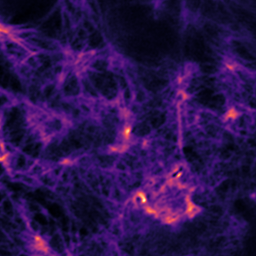
Label: Super-resolution F-actin image